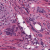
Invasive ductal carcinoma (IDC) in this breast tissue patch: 0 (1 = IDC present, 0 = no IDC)